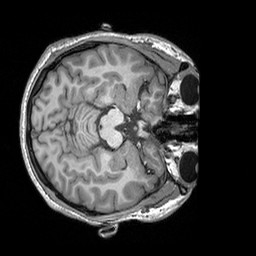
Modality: T1w
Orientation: axial
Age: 26
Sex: male
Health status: healthy
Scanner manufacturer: siemens
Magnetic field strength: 3 T
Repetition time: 2.3 s
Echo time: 0.00303 s